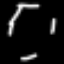
Label: octagon